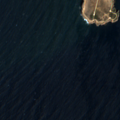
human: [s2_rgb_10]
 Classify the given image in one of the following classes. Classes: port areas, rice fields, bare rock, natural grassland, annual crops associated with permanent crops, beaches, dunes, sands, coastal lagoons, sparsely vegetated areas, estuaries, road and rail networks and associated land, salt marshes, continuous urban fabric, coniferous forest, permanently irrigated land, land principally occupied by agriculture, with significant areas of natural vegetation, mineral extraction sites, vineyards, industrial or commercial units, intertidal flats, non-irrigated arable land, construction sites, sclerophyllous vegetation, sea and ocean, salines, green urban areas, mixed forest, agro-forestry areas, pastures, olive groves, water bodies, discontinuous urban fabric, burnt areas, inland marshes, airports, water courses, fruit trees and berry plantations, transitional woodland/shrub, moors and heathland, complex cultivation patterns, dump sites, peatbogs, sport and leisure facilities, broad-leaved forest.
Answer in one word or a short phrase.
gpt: natural grassland, sea and ocean